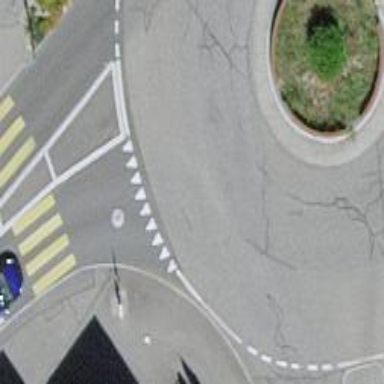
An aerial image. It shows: Primary highway with asphalt surface leading to roundabout.